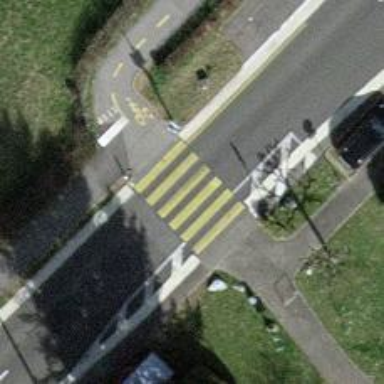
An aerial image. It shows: Marked zebra crossing with traffic choker.